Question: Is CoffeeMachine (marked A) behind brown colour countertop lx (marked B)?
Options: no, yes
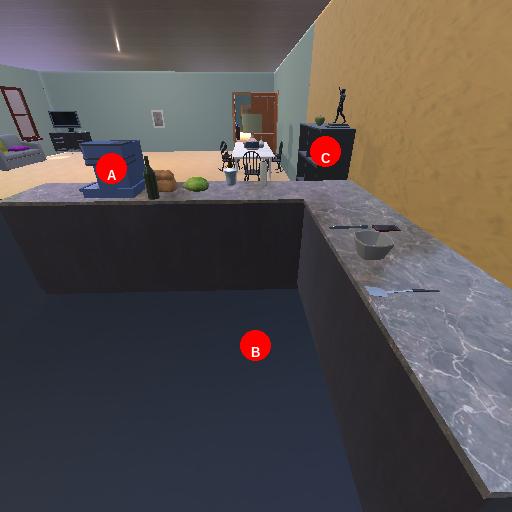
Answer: no